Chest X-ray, AP view. Patient: 58 years old, sex M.
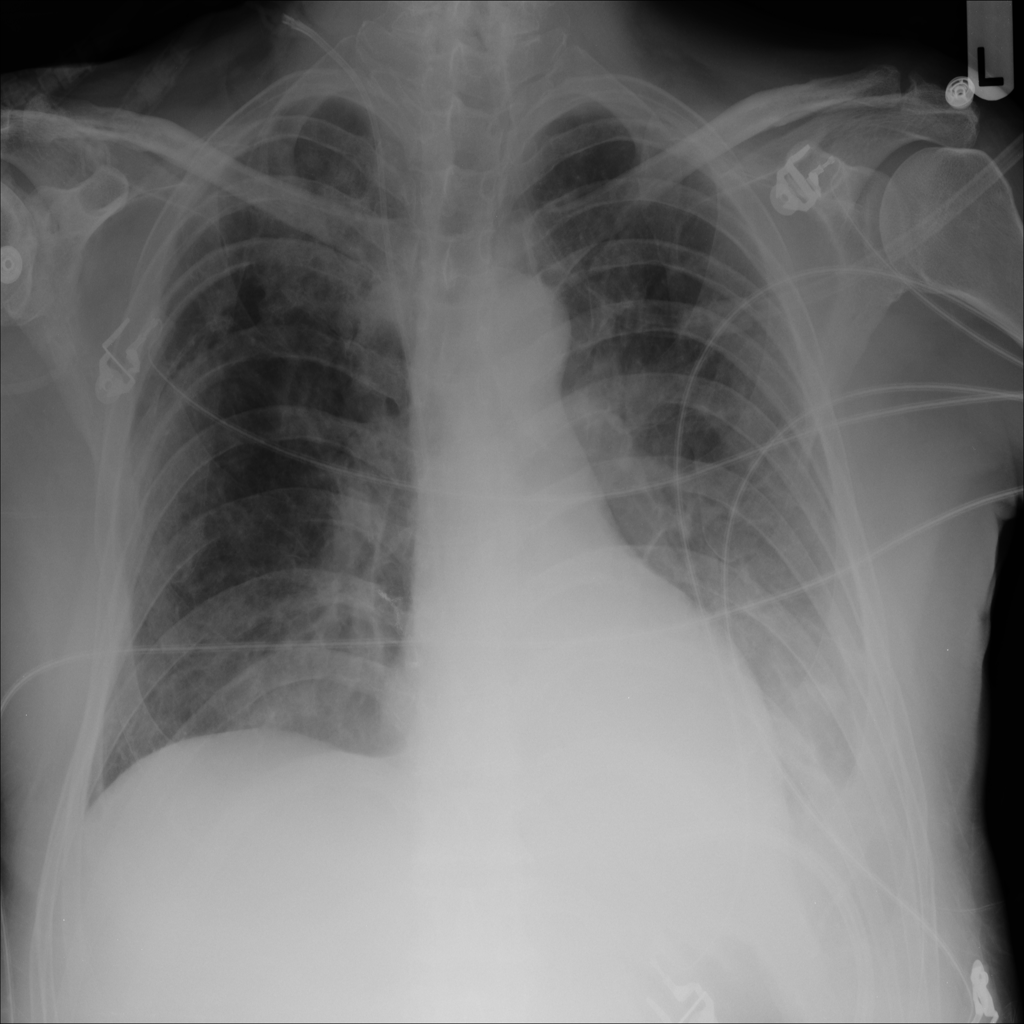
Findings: Atelectasis, Consolidation